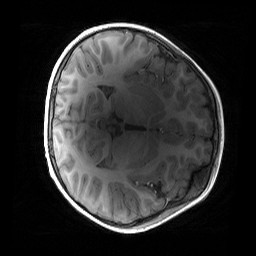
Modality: T1w
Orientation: axial
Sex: male
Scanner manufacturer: siemens
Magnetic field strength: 3 T
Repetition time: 1.9 s
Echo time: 0.00243 s